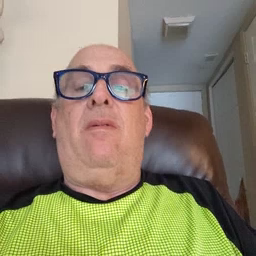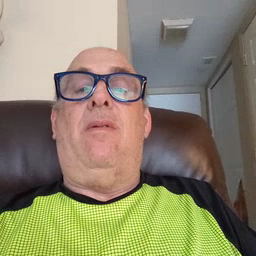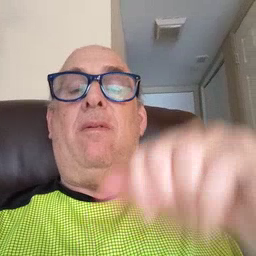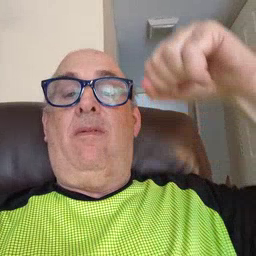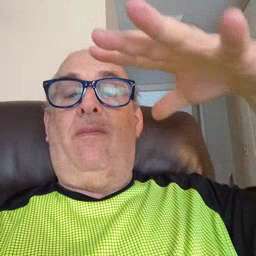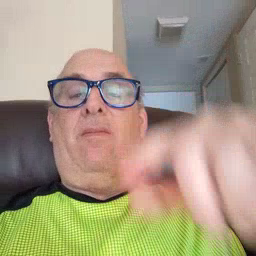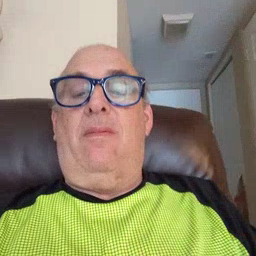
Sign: lamp